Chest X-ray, AP view. Patient: 57 years old, sex F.
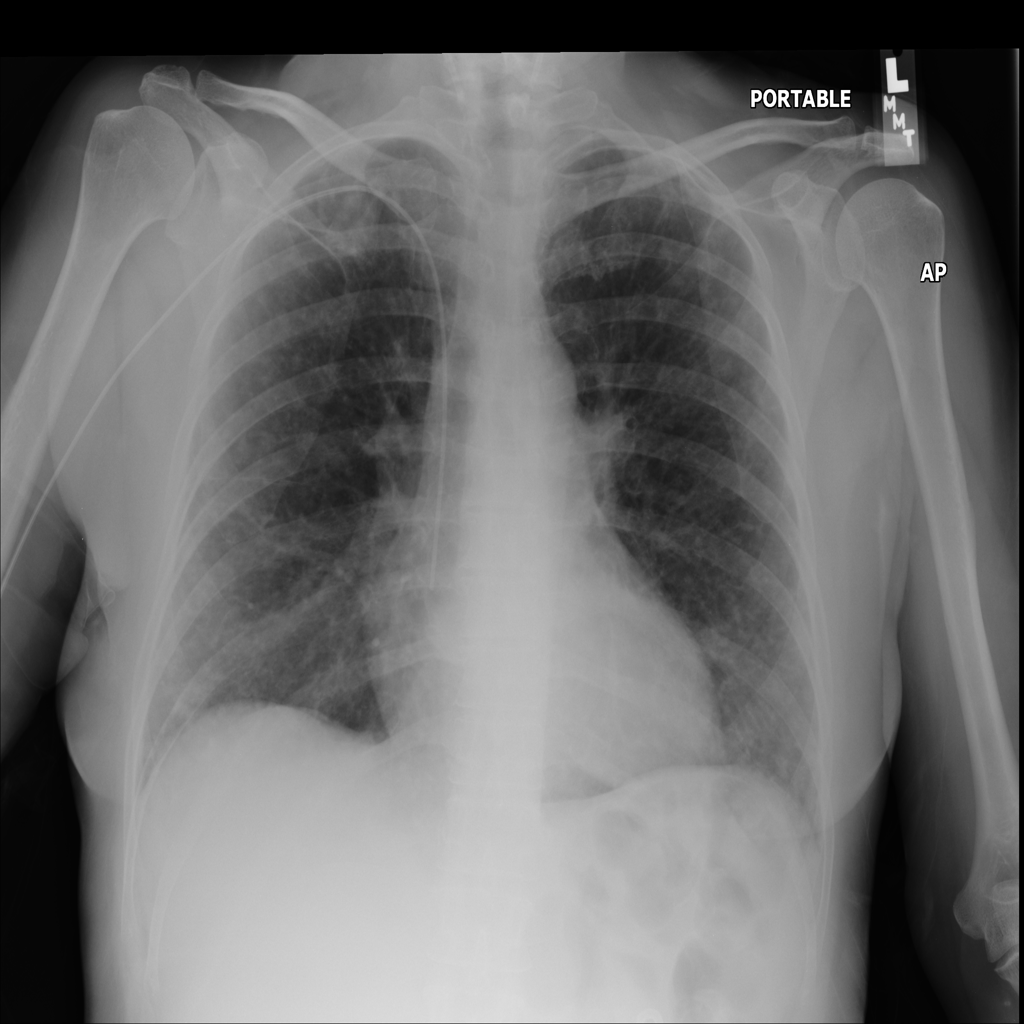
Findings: Nodule